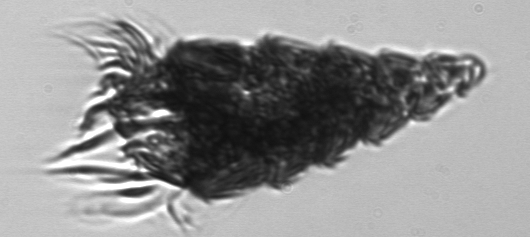
Label: Laboea_strobila